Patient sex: F
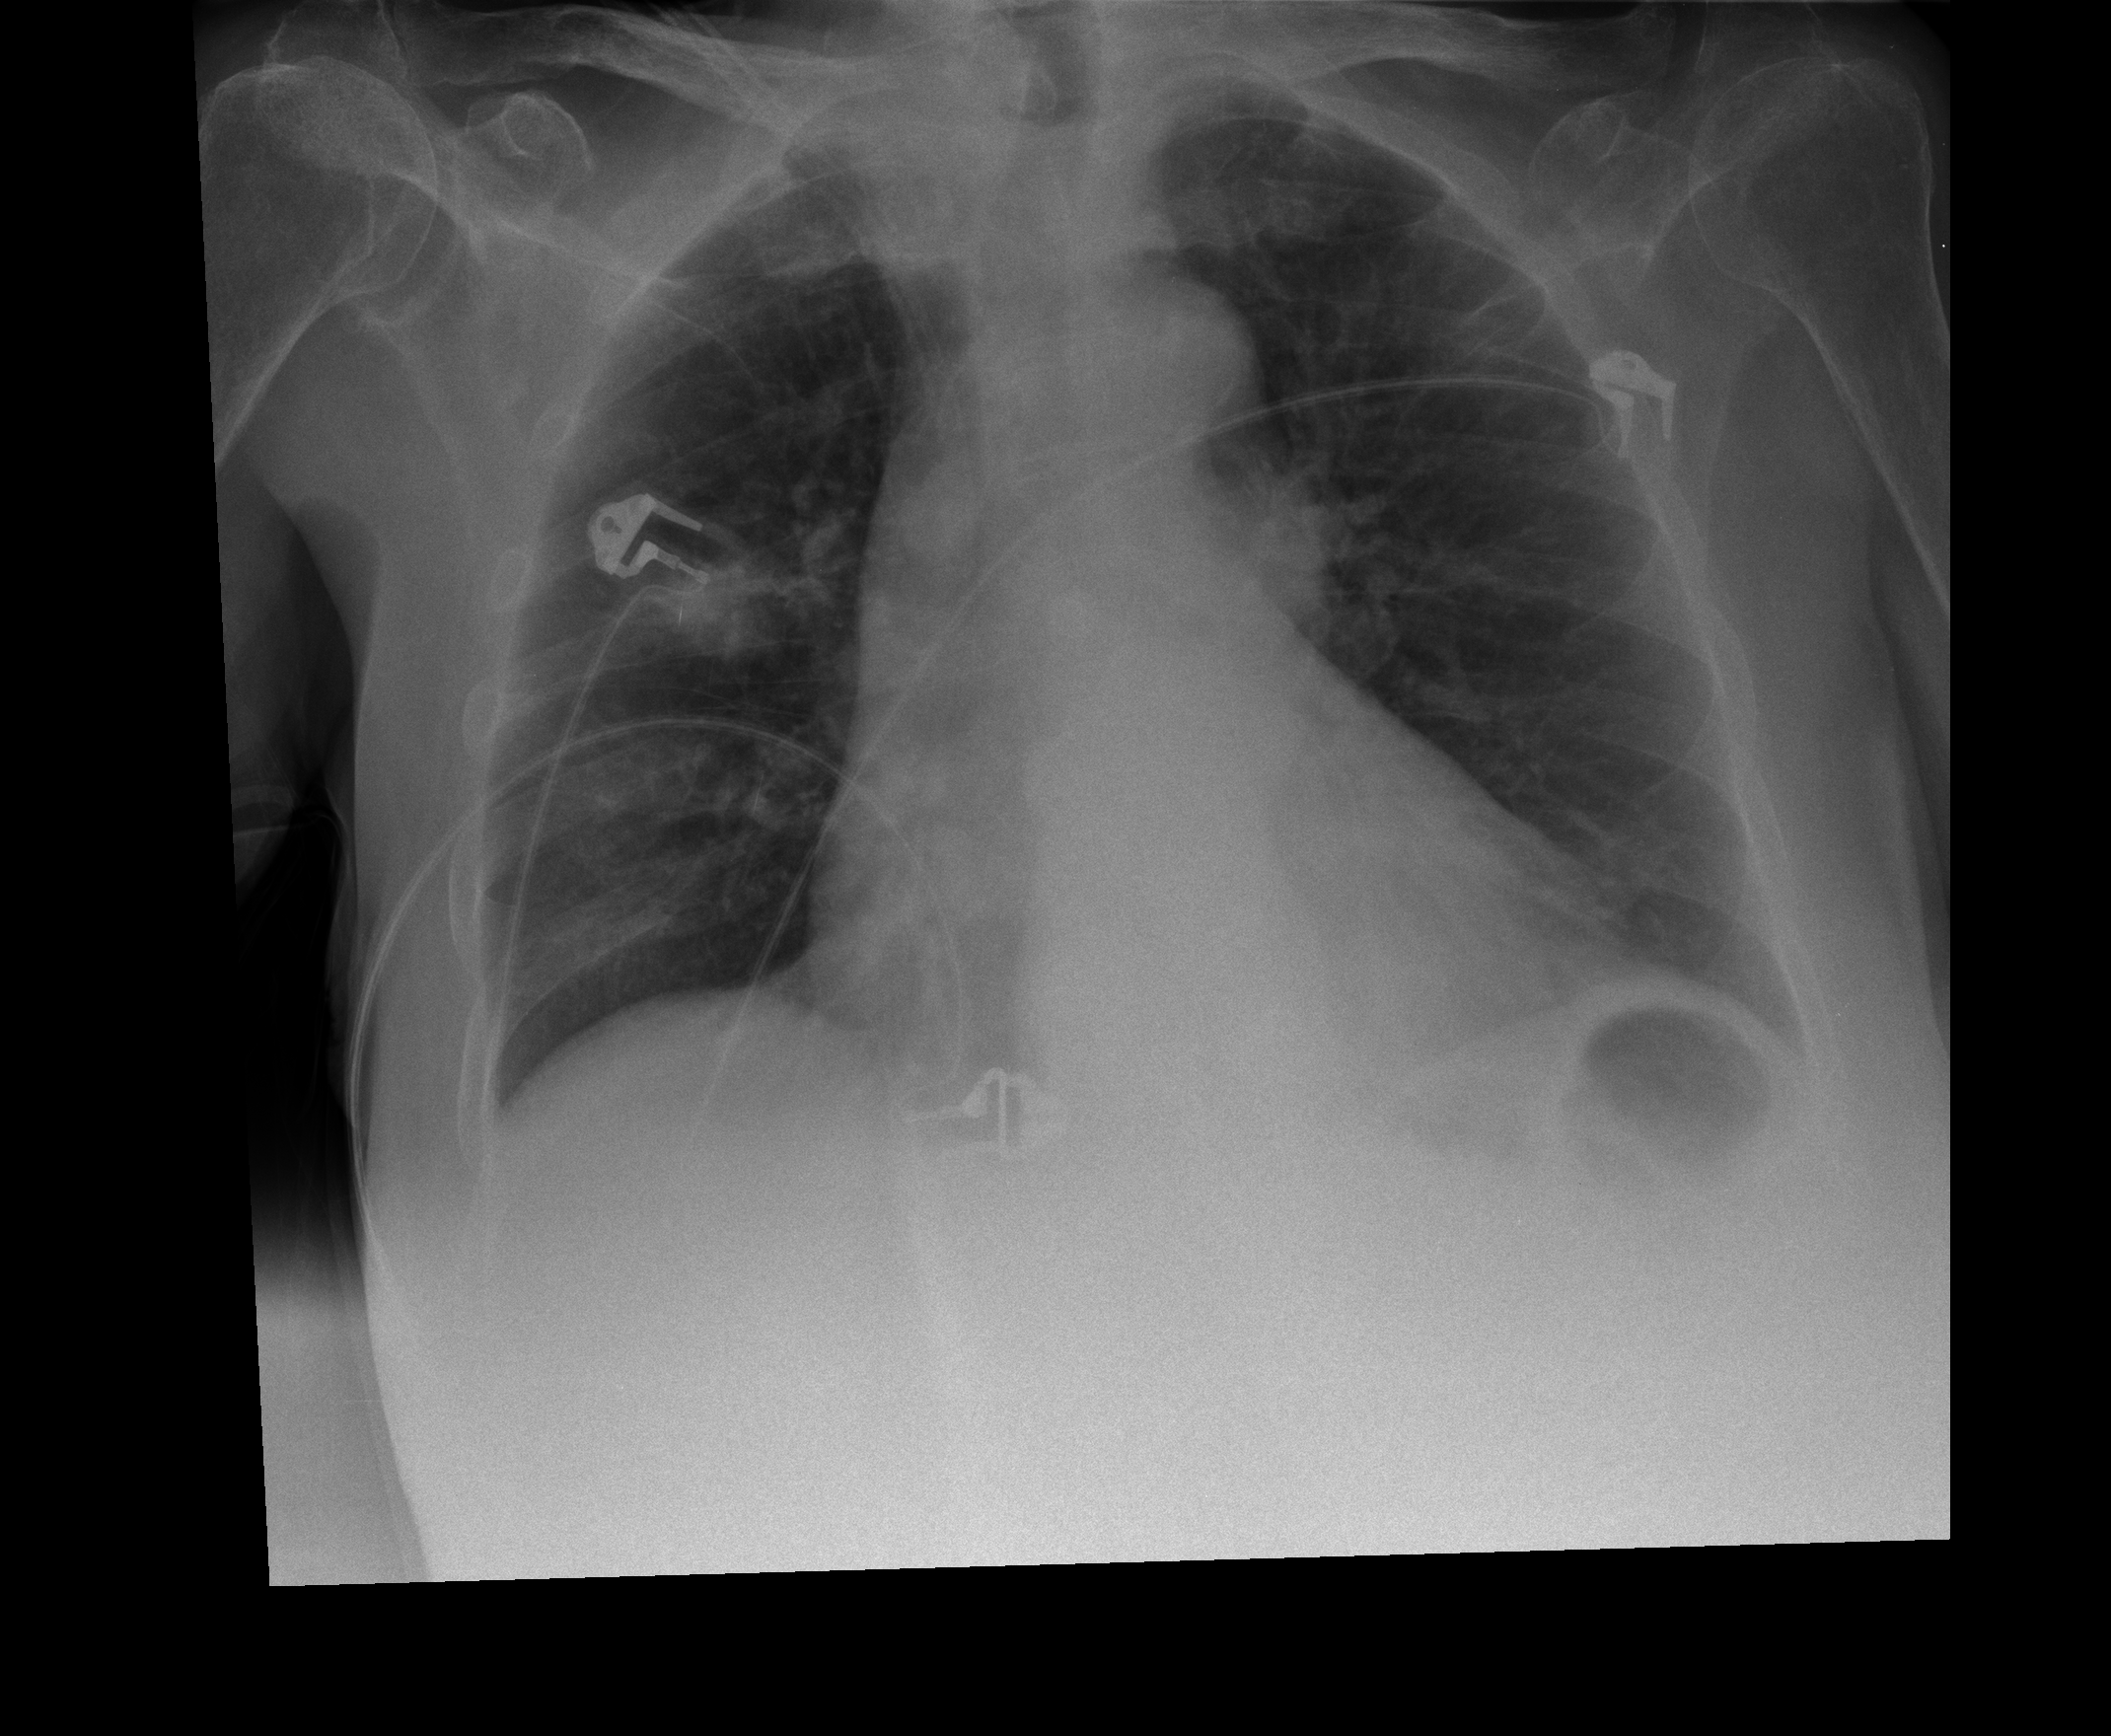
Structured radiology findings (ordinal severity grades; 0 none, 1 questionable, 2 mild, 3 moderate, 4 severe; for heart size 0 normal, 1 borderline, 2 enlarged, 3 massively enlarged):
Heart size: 1
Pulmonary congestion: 0
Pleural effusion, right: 0
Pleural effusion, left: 0
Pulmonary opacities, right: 1
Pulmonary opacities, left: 0
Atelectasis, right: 1
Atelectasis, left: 1